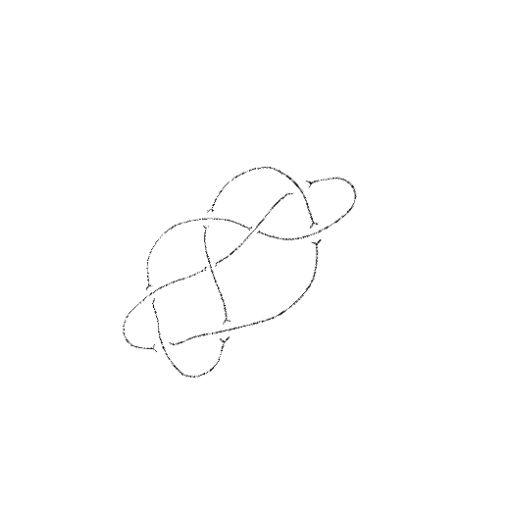
Crossing number: 8